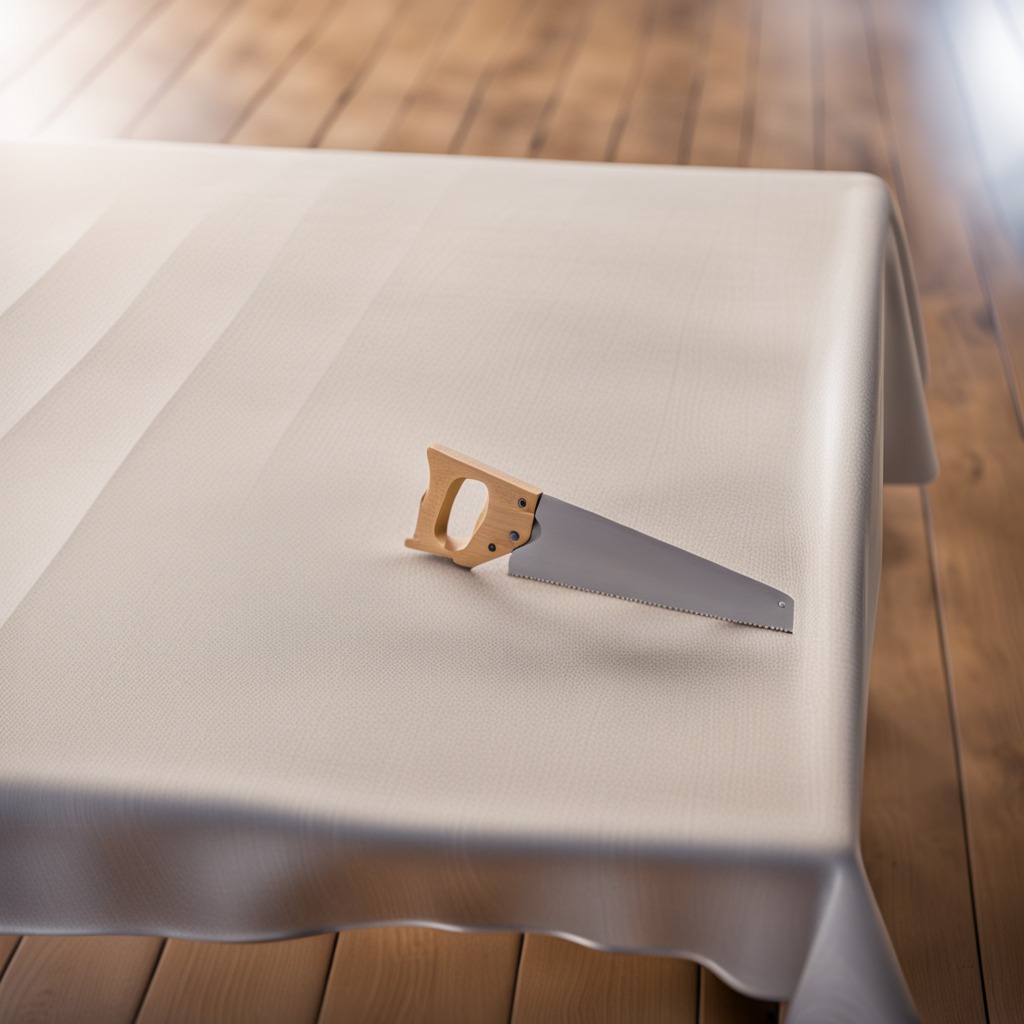
A metal saw is lying on the wooden table.